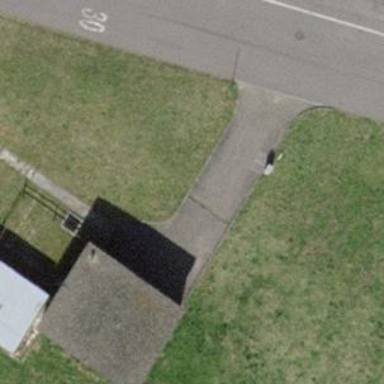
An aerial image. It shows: Toilets are available here.